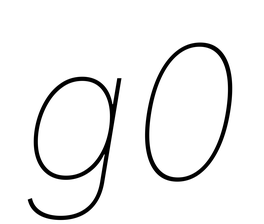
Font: Inter-Italic_Thin_Italic